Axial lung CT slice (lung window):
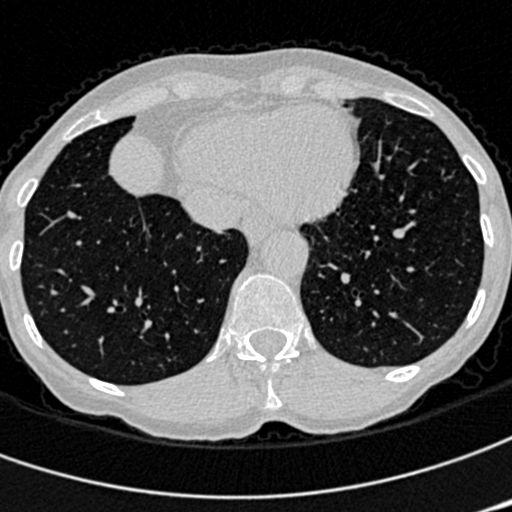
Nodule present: no